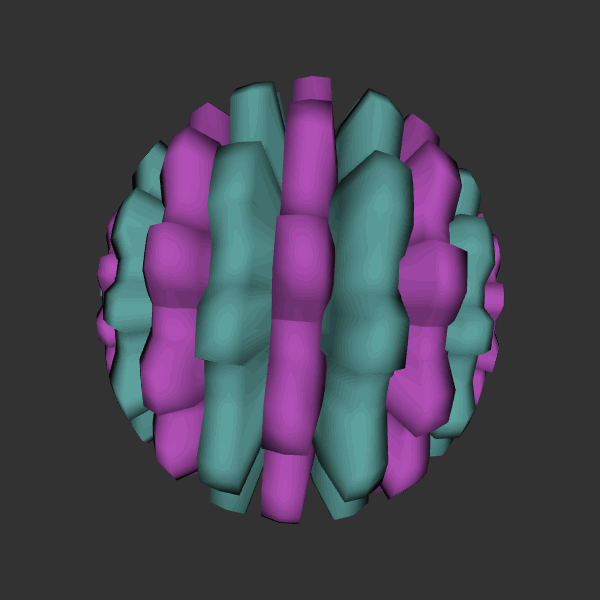
Background: dark